Aerial crown-view tile of a tropical tree (Barro Colorado Island, Panama), acquired 20240716:
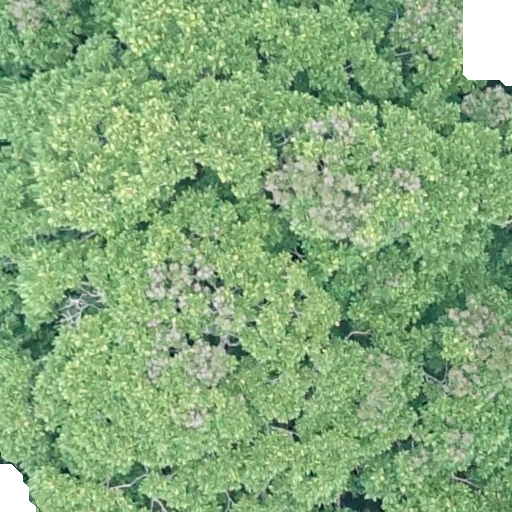
Species: Dipteryx oleifera
GBIF accepted scientific name: Dipteryx oleifera
Crown area: 648.058 m²